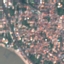
Land use / land cover class: Residential